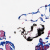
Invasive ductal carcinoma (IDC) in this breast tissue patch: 0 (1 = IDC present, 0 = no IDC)